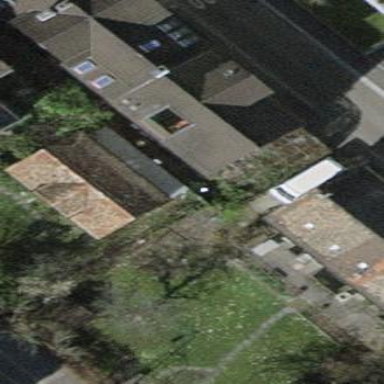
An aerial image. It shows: Shed building.